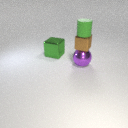
large purple metal sphere to the right of large green metal cube